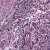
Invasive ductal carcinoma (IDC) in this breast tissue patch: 1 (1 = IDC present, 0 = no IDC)